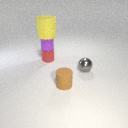
small brown rubber cylinder in front of small red metal cylinder